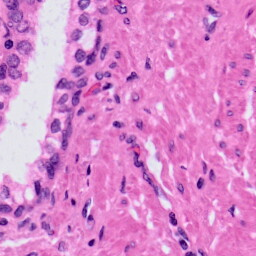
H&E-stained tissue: Prostate